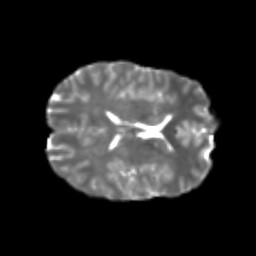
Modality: T2w
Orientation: axial
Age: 23
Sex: male
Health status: healthy
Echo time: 0.074 s